Question: I am using the .change() function on my site click here which enables users to select the quantity of their product. The problem i'm having is my chart is only linking my me to the 12 pack and not the six. I've checked in firebug and i've noticed the matrix has created two buttons button that links to 6 pack is begin overlapped by the button for 12pack. In my HTML is have one button
<URL>
Ultimately i want the button links to change relative to the price. I've noticed my the Matrix doesn't respond to the Jquery call out, so i'm assuming there are some expression tags to do this.
What meant to happen is when you select 6 pack you click add to chart and it directs you to the shopping cart, with the price of a 6 pack. At the moment it's just picking up the 12pack. If you look at the page in inspector you'll notice one that the matrix has created two buttons, one for the 6 pack and one for 12. 12 is overlapping six bcos the button is using a class.
'''
<div class="pricing-assets">
<h4>select a quantity</h4>
<select id="item_select">
<option value="1">6 pack</option>
<option value="2">12 pack</option>
</select>
<script type="text/javascript">
var message = new Array();
message[1] = "$15.00";
message[2] = "$25.00";
$(document).ready(function(){
$("#item_select").change(function(){
var message_index
message_index = $("#item_select").val();
$(".price-item h3").empty();
if (message_index > 0)
$(".price-item h3").append(message[message_index]);
});
});
</script>
<div class="price-item right"><h3>$15.00</h3>
{p_cartlink}
<a href="http://store.bodyworksforme.com/ShoppingCart.asp?ProductCode={id}" class="button_atc atc_{url_title}"></a>
{/p_cartlink}
'''
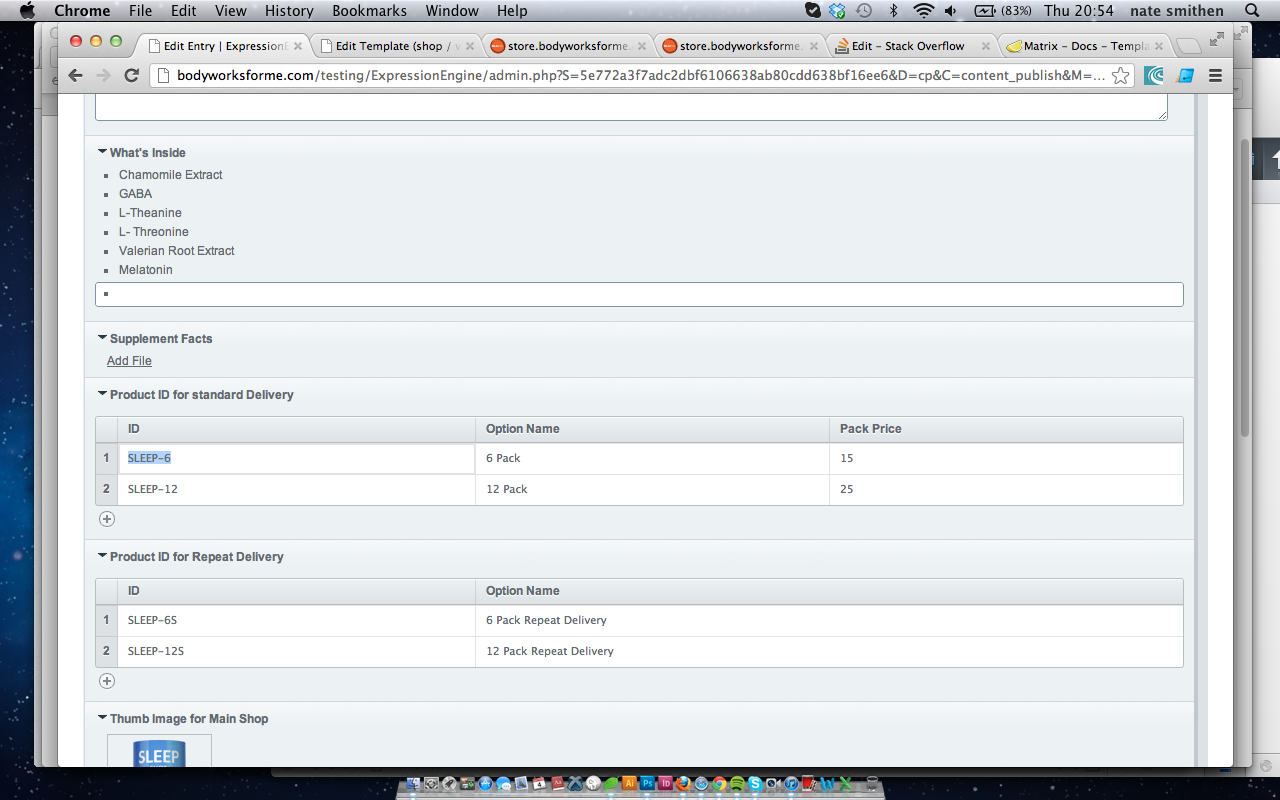
Answer: Inside of your matrix loop you want to add a class/ID to the link element to match the product ID, then use that as the value of your select options, so you can toggle the links when the selects change. In detail:
First of all, in your select, generate the select items dynamically based on the contents of your matrix field (I've guessed that your option name is called {option_name}, replace if required:
'''
<div class="pricing-assets">
<h4>select a quantity</h4>
<select id="item_select">
{p_cartlink}
<option value="{id}">{option_name}</option>
{/p_cartlink}
</select>
'''
On your add to cart links set a class based on the ID of the option it relates to, I've namespaced that class under '.add_cart_' to avoid collisions in your existing styles:
'''
<div class="price-item right"><h3>$15.00</h3>
{p_cartlink}
<a href="http://store.bodyworksforme.com/ShoppingCart.asp?ProductCode={id}" class="button_atc atc_{url_title} add_cart_{id}"></a>
{/p_cartlink}
'''
Now in your JS (which will need to be in the same template, create a global var that we can access from our onReady JS that points to an object containing our options, which is popualted by looping through your matrix again.
By using an object rather than an array we can use the option ID as our object key and the price string as our value, which is like a mirror image of what we did above when buildign the select.
'window':
'''
<script type="text/javascript">
window.priceMessage = {};
{p_cartlink}
message["{id}"] ='$' + parseFloat({option_price}).toFixed(2);
{/p_cartlink}
</script>
'''
Now in your main app JS file or wherever do this on document ready:
'''
$(document).ready(function(){
//cache some selectors to minimise DOM queries and for clarity below
var $select = $("#item_select"),
$priceOutput = $(".price-item h3"),
$addToCartBtns = $(".button_atc"),
initialVal = $("#item_select").val();
//hide add to cart buttons except for the current valid one
function showCartButton(value){
$addToCartBtns.hide().filter('.add_cart_' + value).show();
}
//bind to the change event
$select.change(function(e){
var messageVal = $(e.target).val();//get the current value of the select as of the change
//empty the current price container
$priceOutput.empty();
if ( messageVal !== '')
//append the message
$priceOutput.append(priceMessage[messageVal]);
//show hide add to cart
showCartButton(messageVal);
});
});
//show correct button for state of select at page load
showCartButton(initialVal);
</script>
'''
The key advantage of doing it like this is flexibility: this code should cope with any range of option values that have a per-option price, as the select html, add to cart buttons and priceMessage object are all dynamically generated from the same data in EE.